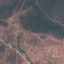
Land use / land cover: HerbaceousVegetation